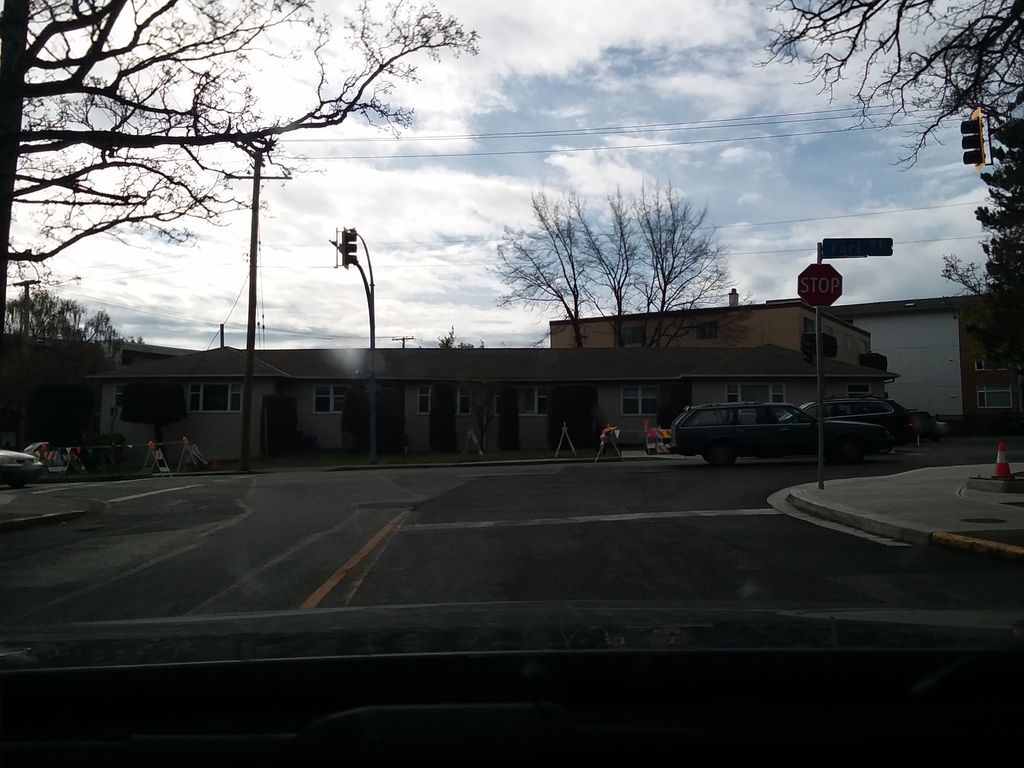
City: victoria